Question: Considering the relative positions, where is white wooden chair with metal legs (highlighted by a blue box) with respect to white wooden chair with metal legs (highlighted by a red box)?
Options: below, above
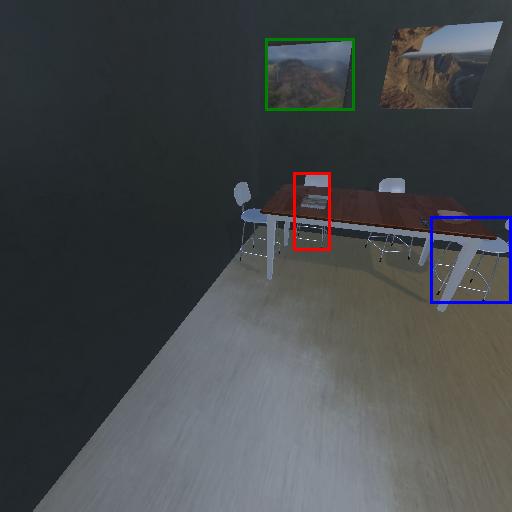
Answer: below